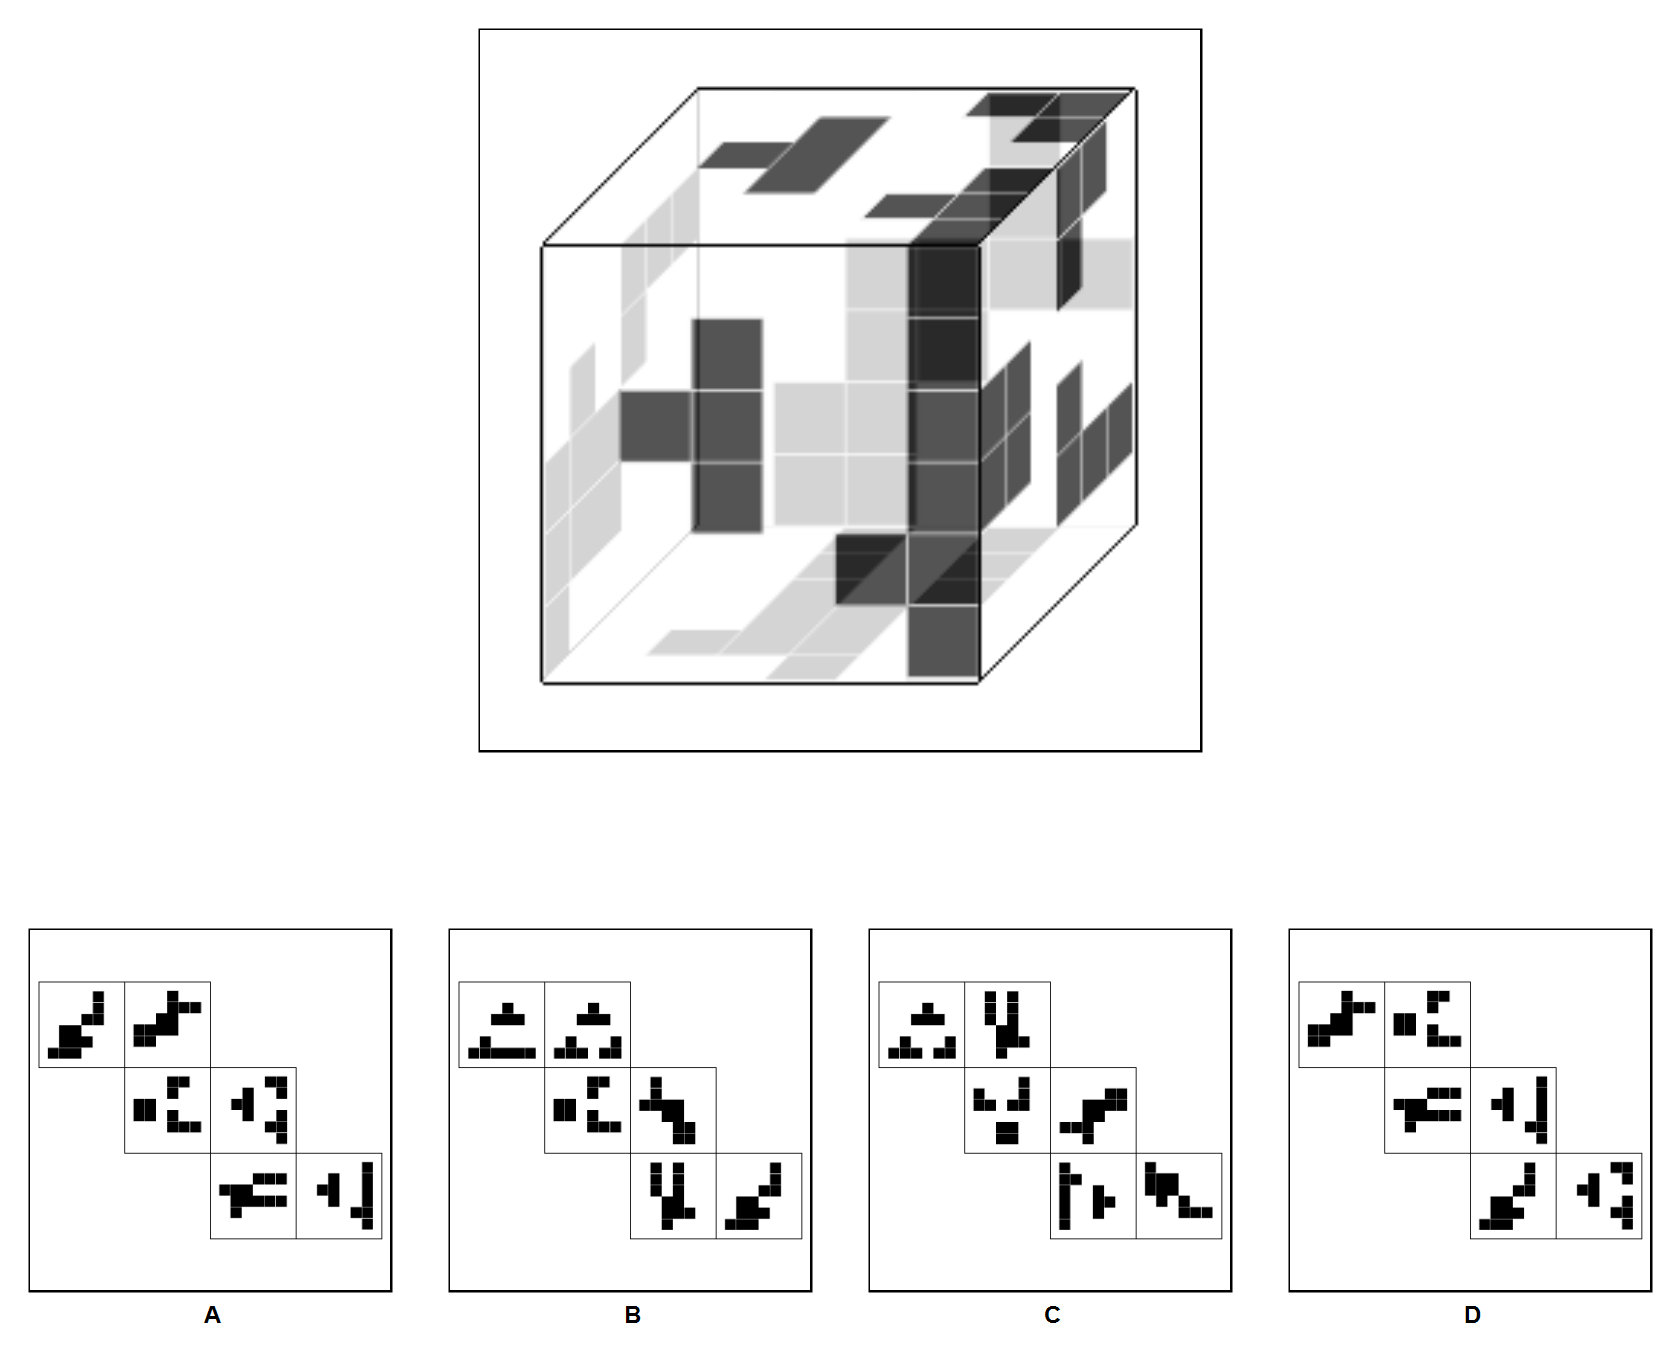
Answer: B